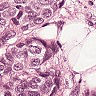
Metastatic tissue present: yes